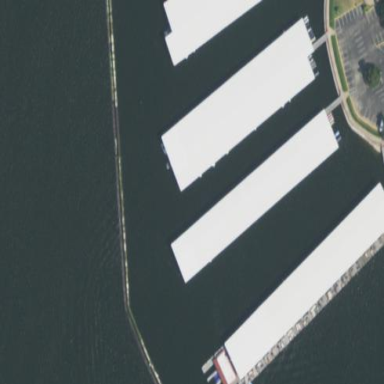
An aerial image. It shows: Building dedicated for boat storage.